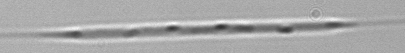
Label: Rhizosolenia